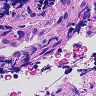
Metastatic tissue present: yes